Field crop: maize
Growth stage: 2
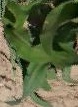
Species: maize